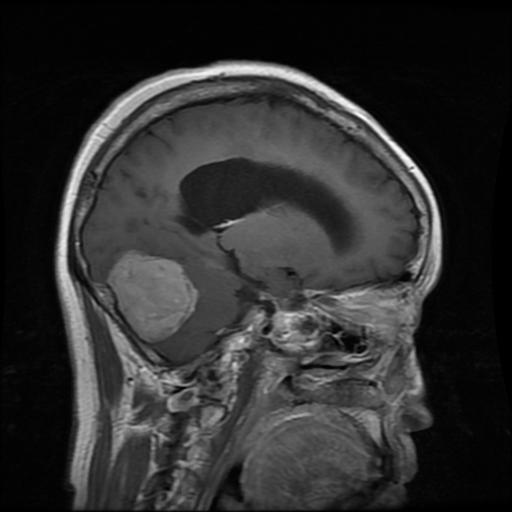
Label: meningioma